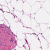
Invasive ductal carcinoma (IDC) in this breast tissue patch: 0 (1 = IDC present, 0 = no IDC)